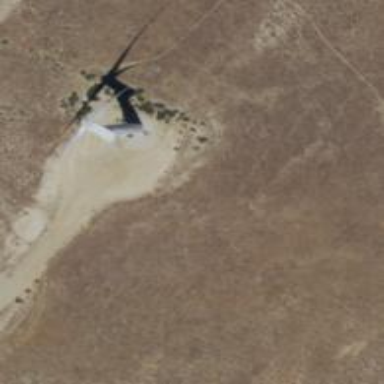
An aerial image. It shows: Wind turbine generator that utilizes wind as its source for generating electricity. It is of the horizontal axis type.